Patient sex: M
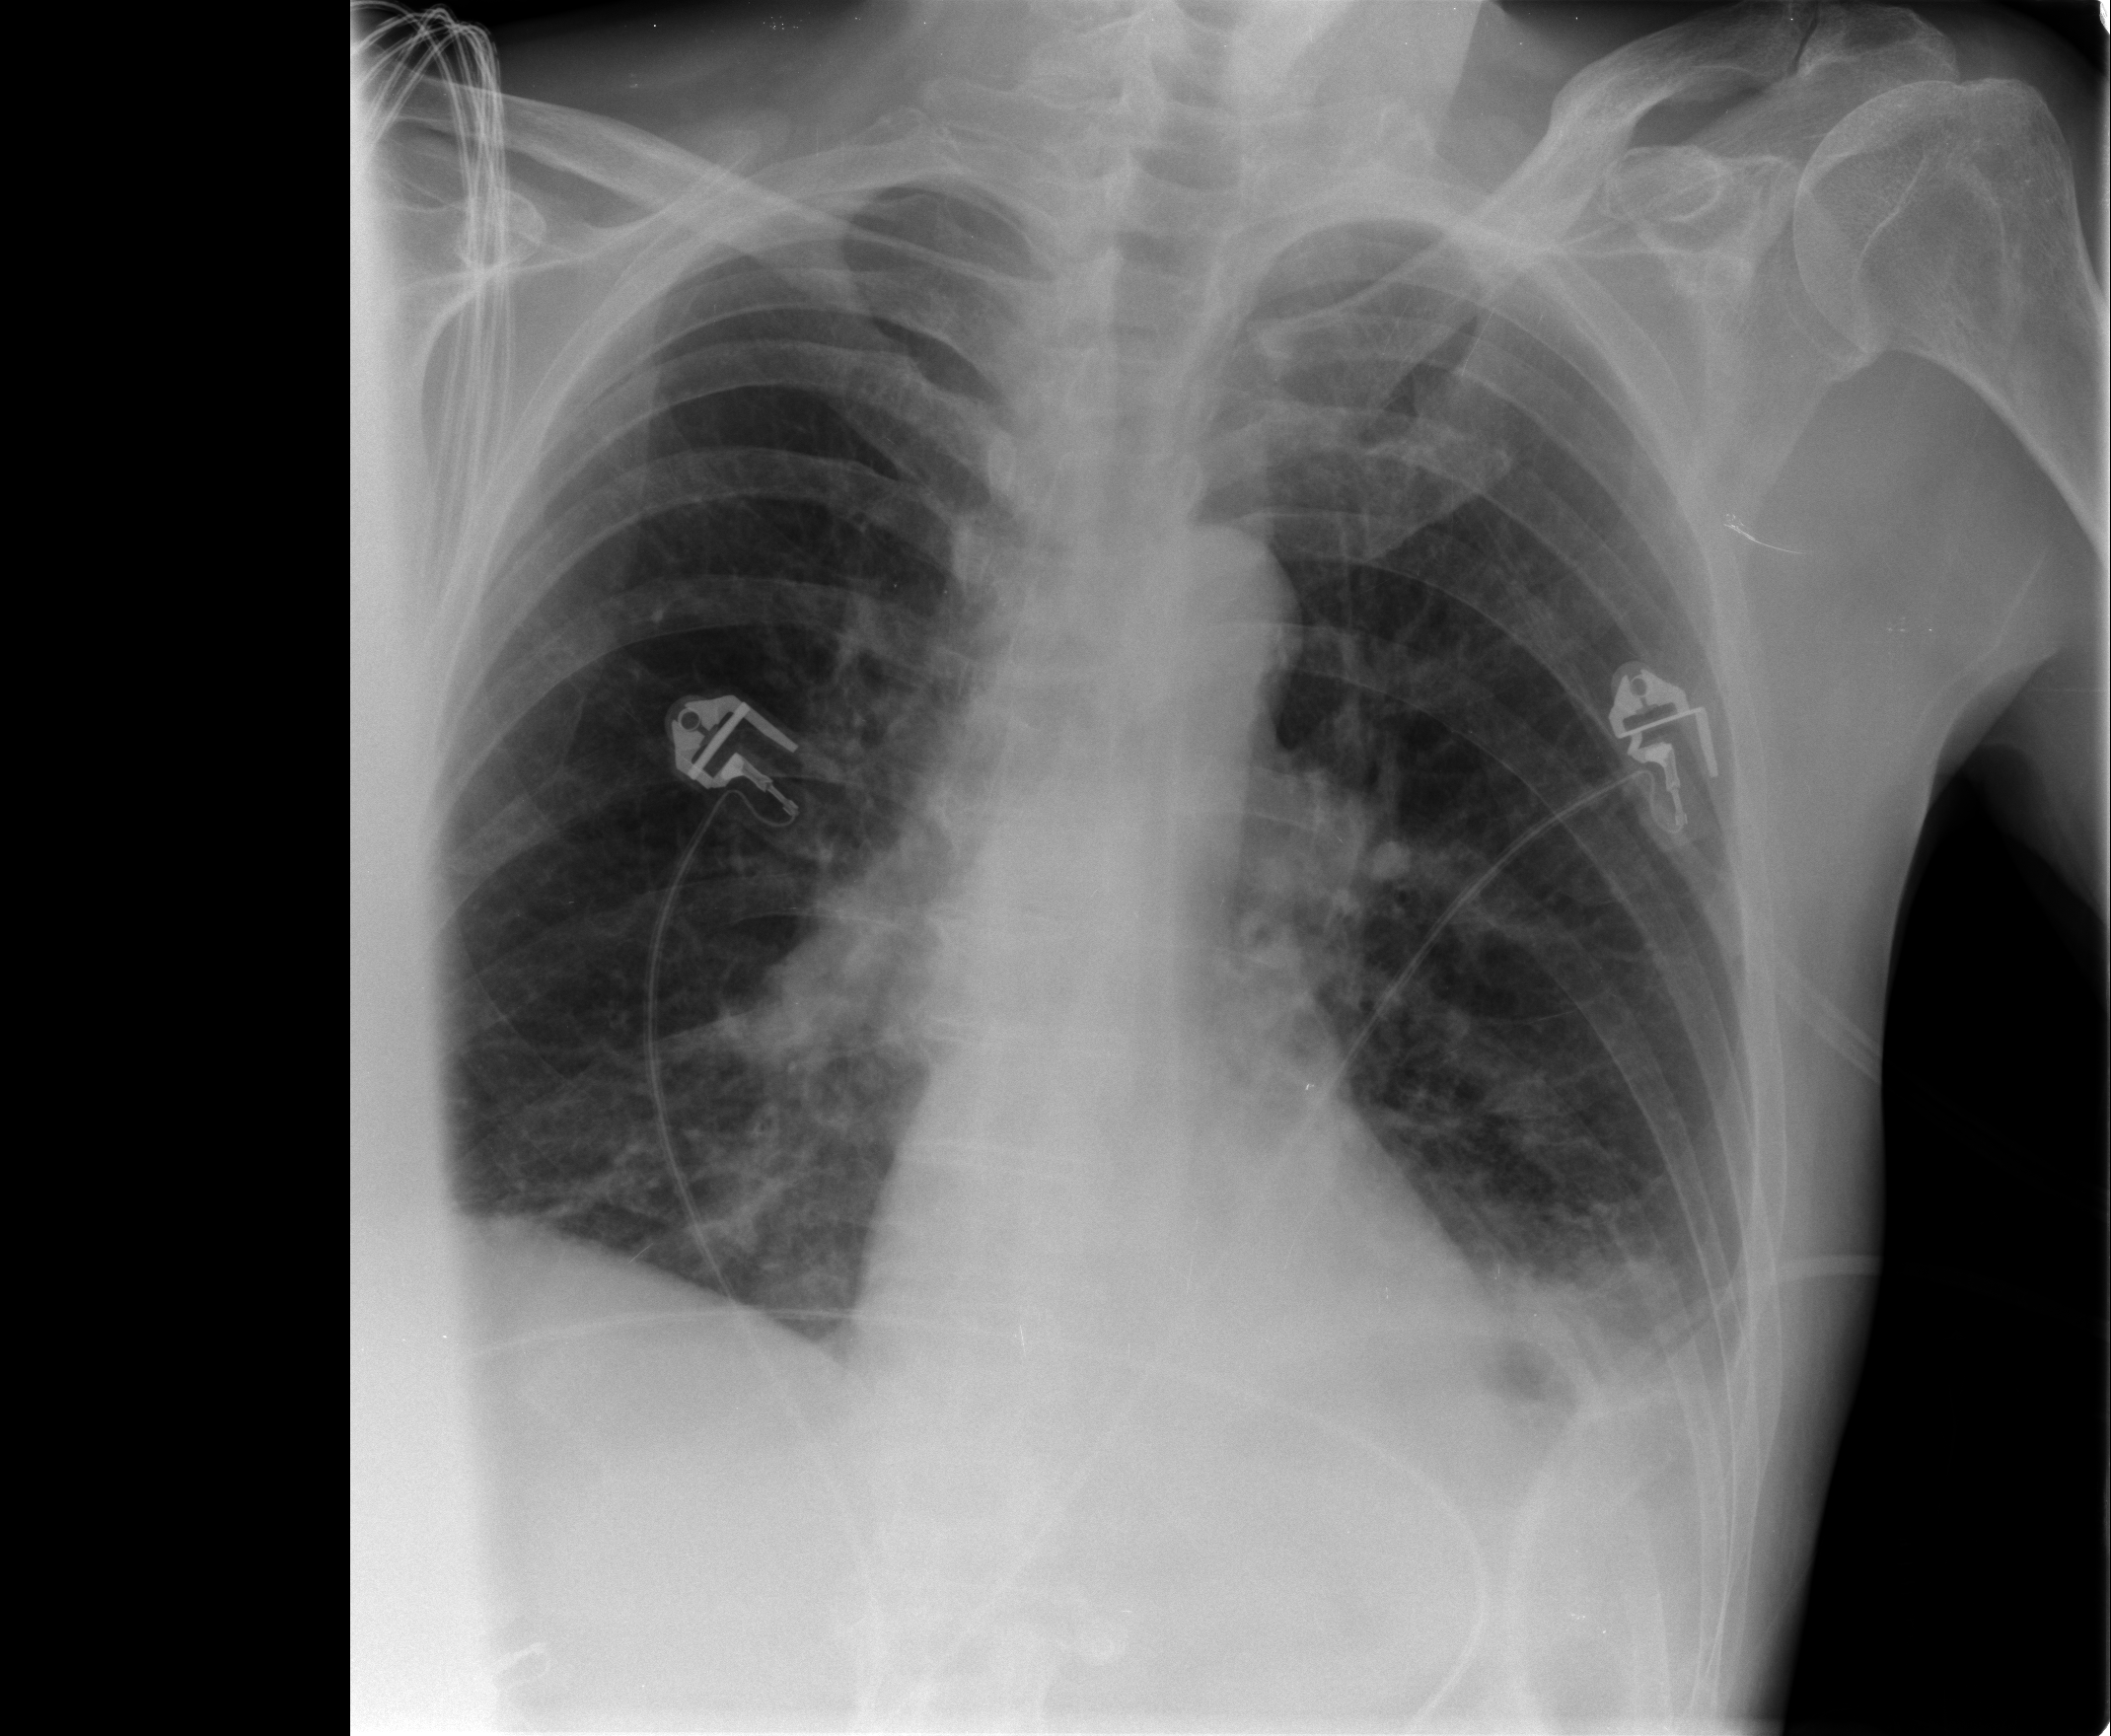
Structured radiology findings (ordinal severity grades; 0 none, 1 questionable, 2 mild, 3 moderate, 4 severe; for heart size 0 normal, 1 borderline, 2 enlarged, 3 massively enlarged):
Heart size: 0
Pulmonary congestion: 2
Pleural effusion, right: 0
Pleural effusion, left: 2
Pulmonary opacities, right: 0
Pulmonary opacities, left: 0
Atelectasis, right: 0
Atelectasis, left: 0